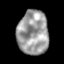
Tissue: skin
Cell type: Epithelial cells
Senescence score: 0.2524
Nuclear area (px): 1340
Mean DAPI intensity: 157.093